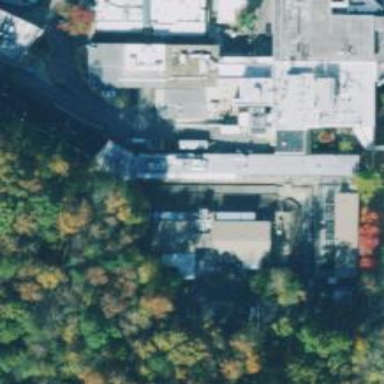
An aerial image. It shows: View of university building.